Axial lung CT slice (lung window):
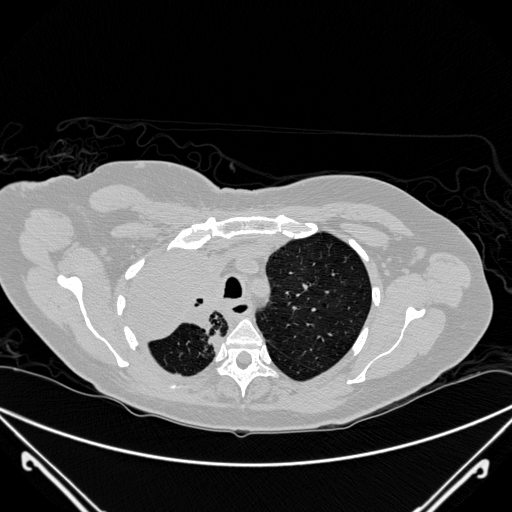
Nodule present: no